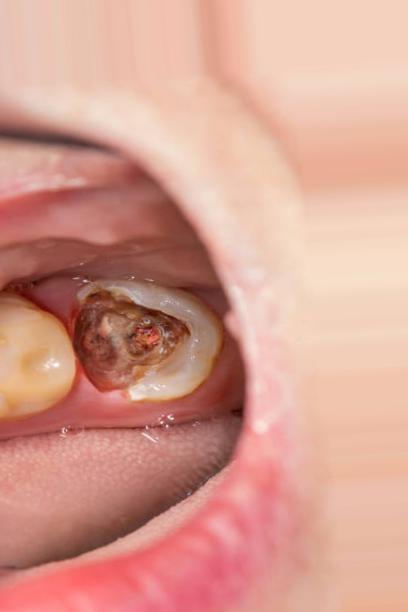
Condition: Caries